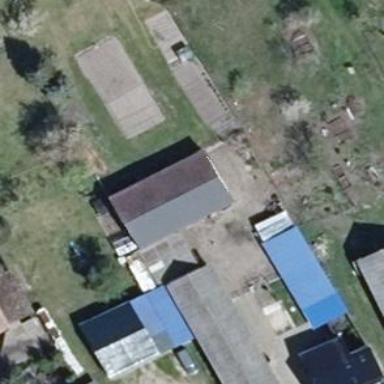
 oriented along the structure. The roof is painted grey."